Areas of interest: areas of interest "Tengfei Innovation Center Block B"
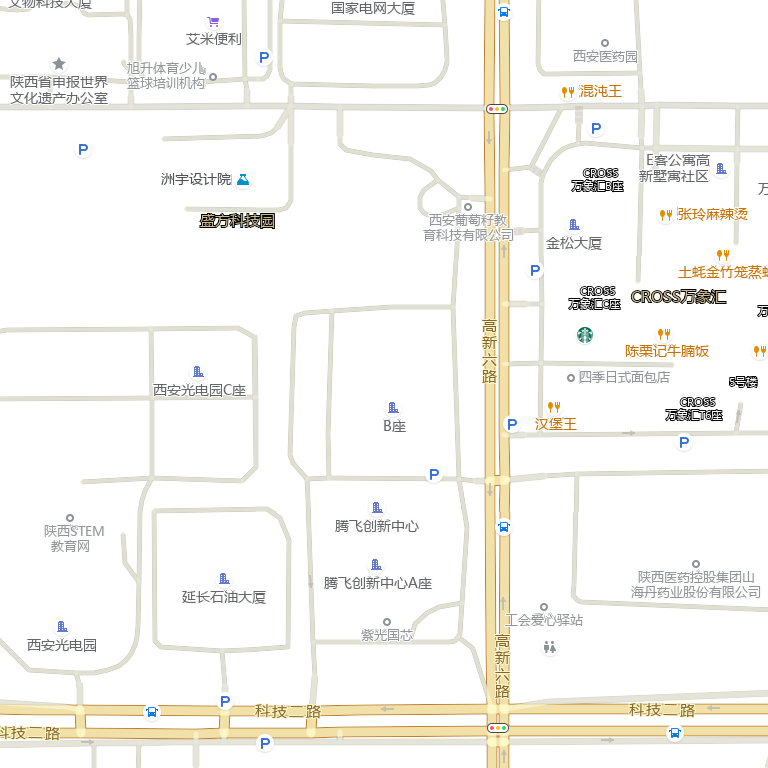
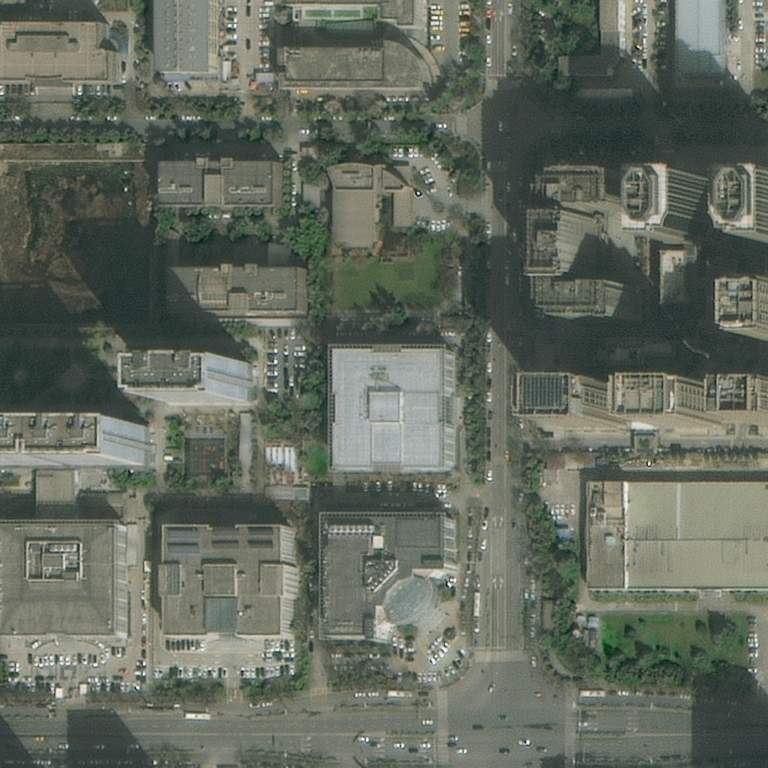